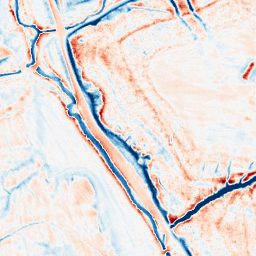
Category: edge_preserving
Decomposition family: anisotropic_diffusion
Decomposition parameters: iterations: 50
kappa: 100
gamma: 0.15
Upsampling method: sinc_hamming
Upsampling parameters: scale: 8
kernel_size: 16
Upsampling scale: 8